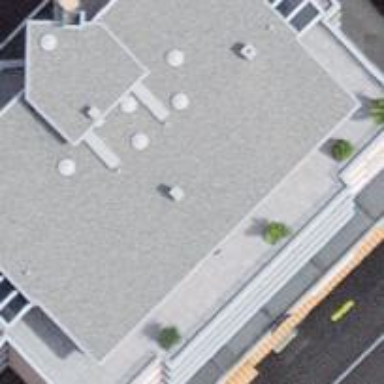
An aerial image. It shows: Restaurant in building.